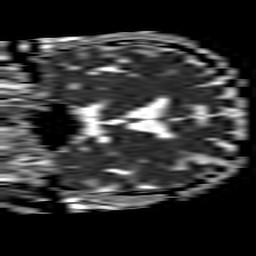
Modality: ADC
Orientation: coronal
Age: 60
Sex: male
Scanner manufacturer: philips
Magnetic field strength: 1.5 T
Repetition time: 4.6 s
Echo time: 0.0745 s